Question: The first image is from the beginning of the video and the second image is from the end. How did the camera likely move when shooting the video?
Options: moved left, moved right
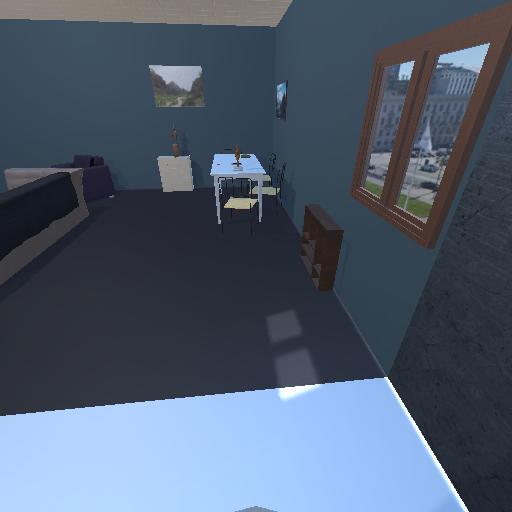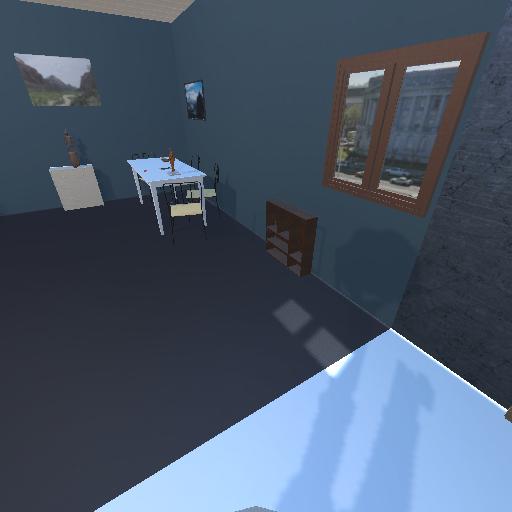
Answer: moved left